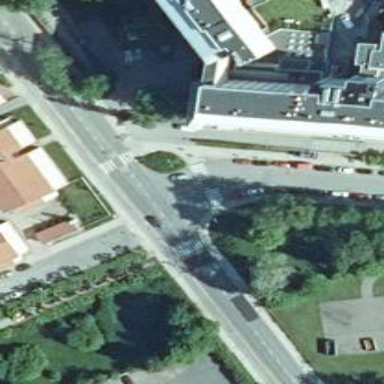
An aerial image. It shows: Asphalt footway with marked crossing and pedestrian island.